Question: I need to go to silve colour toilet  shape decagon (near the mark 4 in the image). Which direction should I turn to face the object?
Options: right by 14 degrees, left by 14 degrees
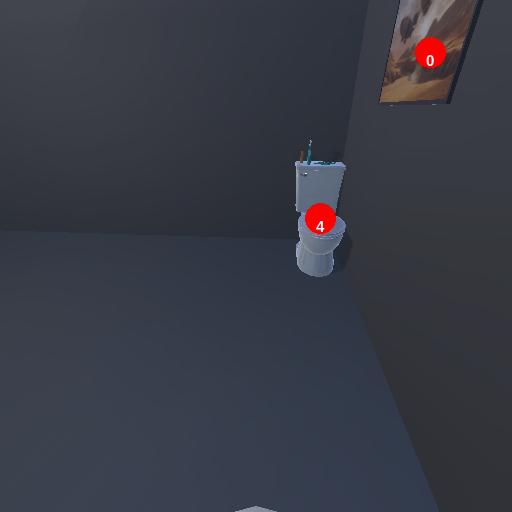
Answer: right by 14 degrees